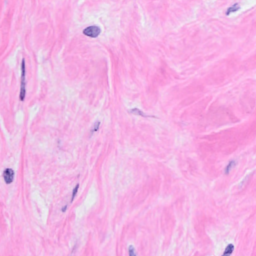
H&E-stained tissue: Breast